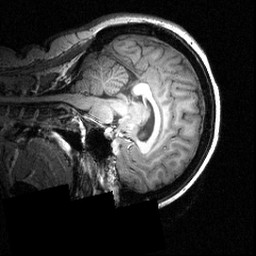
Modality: T1w
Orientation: sagittal
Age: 25
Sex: female
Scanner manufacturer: siemens
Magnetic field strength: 3.951 T
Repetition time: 1.5 s
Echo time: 0.00335 s